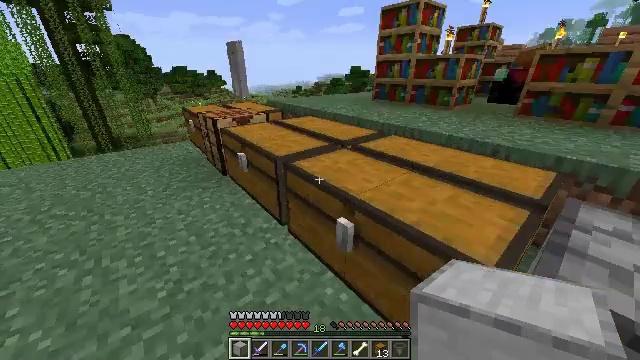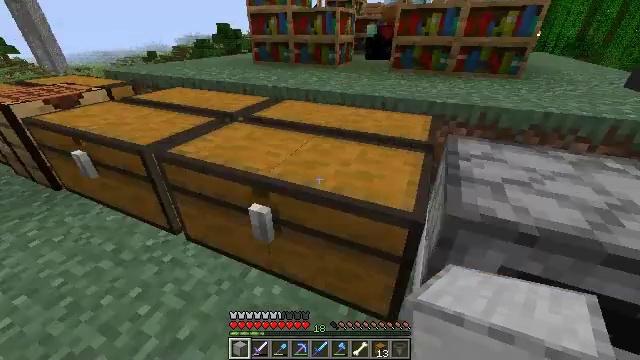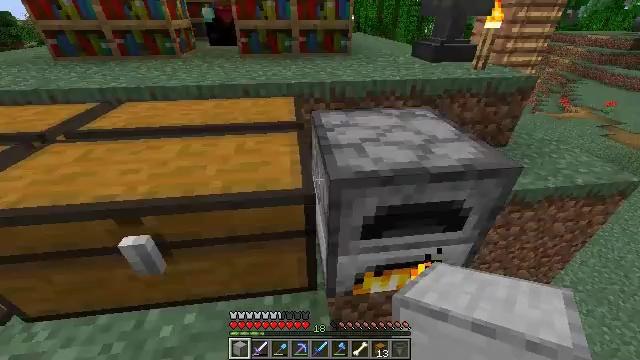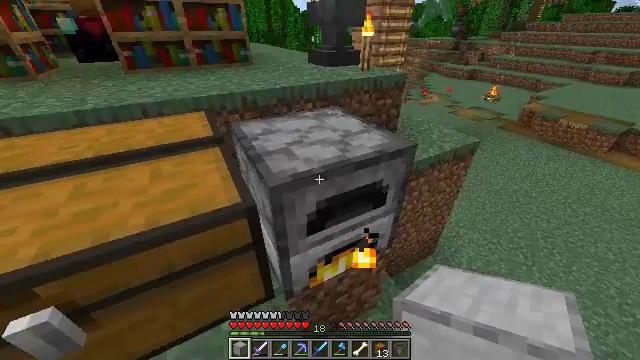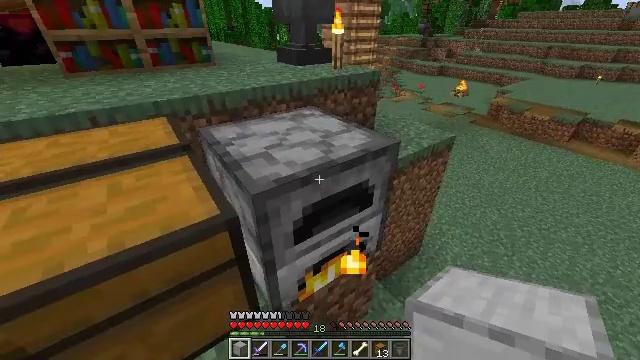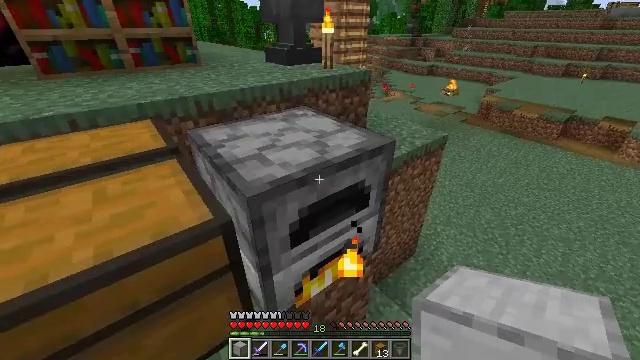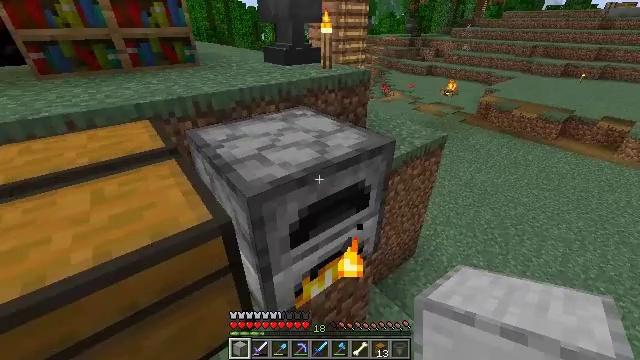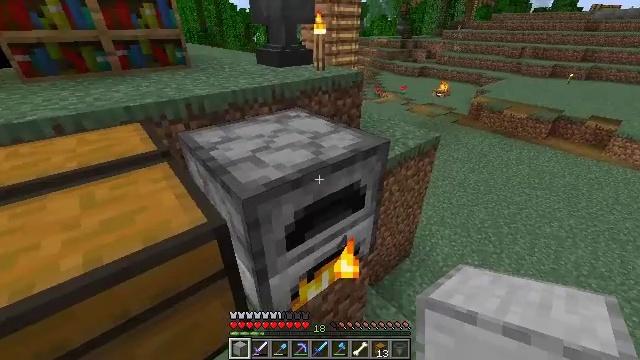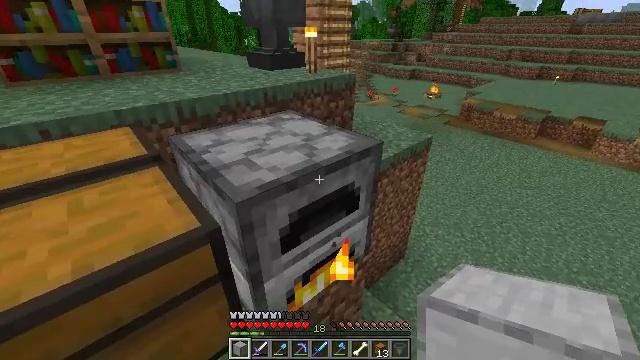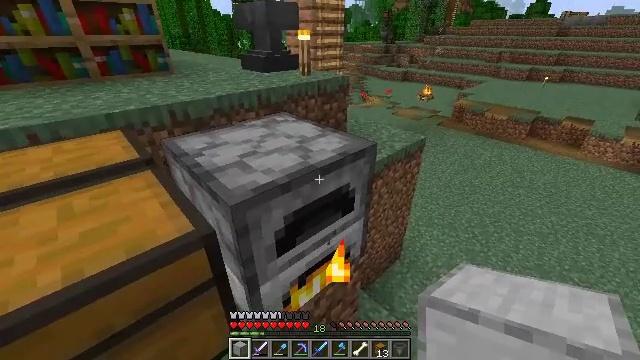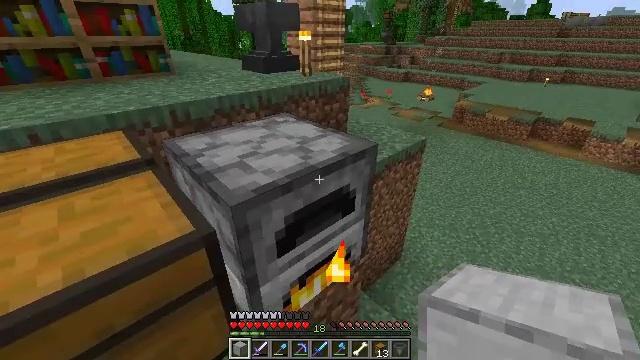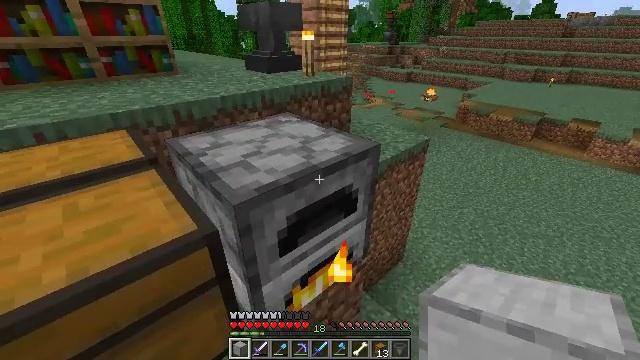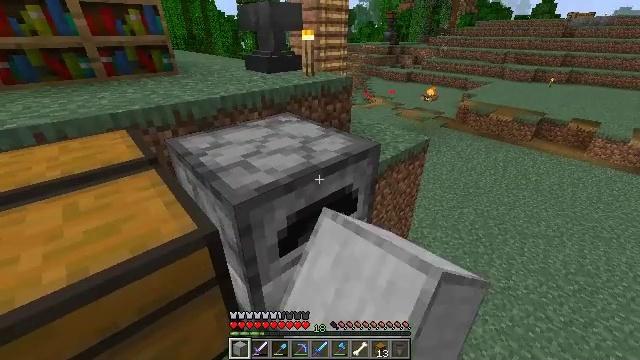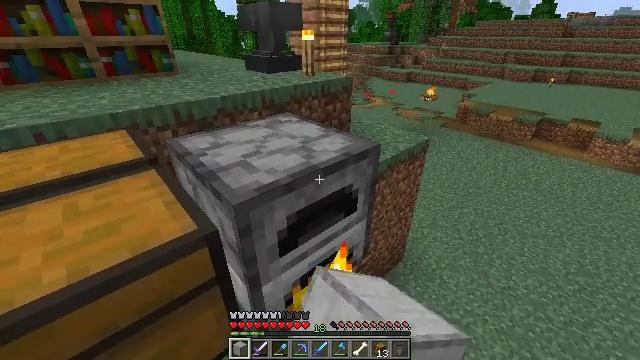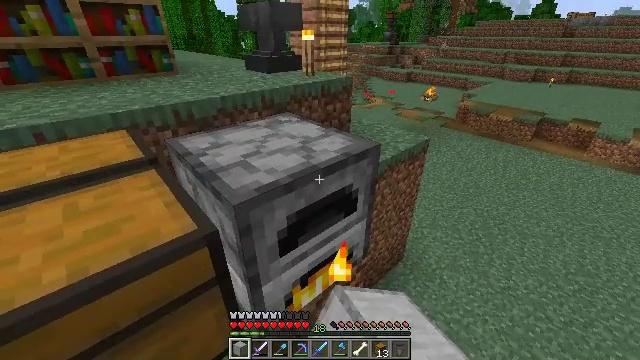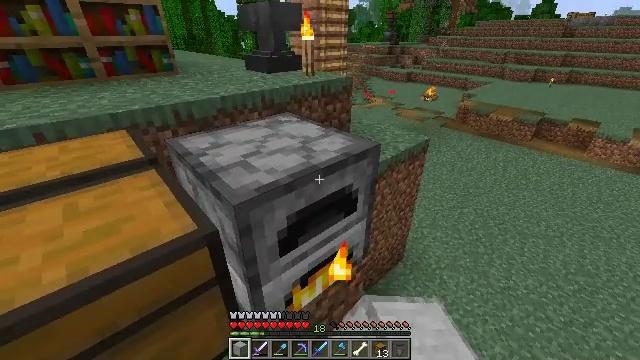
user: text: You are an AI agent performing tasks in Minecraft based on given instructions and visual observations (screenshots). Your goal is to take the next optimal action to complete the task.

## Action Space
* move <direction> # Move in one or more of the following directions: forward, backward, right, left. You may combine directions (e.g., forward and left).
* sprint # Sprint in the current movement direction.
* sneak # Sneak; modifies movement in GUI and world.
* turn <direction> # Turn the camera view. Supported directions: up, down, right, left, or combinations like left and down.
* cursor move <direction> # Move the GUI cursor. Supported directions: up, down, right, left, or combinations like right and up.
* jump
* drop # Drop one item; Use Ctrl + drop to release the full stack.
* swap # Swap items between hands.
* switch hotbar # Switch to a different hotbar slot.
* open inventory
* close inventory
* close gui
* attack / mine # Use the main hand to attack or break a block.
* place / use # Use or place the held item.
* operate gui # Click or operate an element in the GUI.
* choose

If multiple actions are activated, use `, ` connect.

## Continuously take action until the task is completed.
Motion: motion action
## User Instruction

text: Craft smooth stone in the furnace.
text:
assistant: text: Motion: turn right and down
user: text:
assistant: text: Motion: turn right and down
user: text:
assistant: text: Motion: turn right
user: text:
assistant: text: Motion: turn right and up
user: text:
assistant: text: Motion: turn right
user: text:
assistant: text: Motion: no_op
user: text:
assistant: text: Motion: turn right
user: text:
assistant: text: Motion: turn right
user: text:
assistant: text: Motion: turn right
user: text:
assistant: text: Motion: no_op
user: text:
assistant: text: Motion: use / place
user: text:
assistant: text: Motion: use / place
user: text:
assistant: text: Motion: use / place
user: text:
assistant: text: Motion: use / place
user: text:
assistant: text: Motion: no_op
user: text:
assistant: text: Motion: open gui
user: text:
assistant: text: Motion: no_op
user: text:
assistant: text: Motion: no_op
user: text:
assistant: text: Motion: cursor move right
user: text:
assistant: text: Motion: cursor move right
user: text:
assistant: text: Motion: no_op
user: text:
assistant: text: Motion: no_op
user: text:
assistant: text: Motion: no_op
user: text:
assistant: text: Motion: no_op
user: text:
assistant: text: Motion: no_op
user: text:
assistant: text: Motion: sneak
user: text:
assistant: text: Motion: sneak, cursor move up
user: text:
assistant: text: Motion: sneak
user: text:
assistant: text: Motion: sneak
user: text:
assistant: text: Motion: sneak